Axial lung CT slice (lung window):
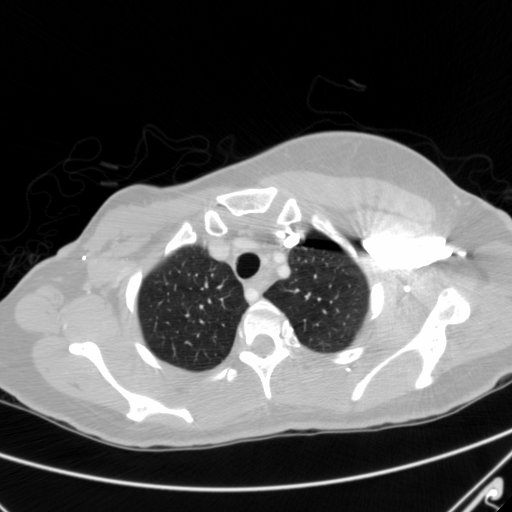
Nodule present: no